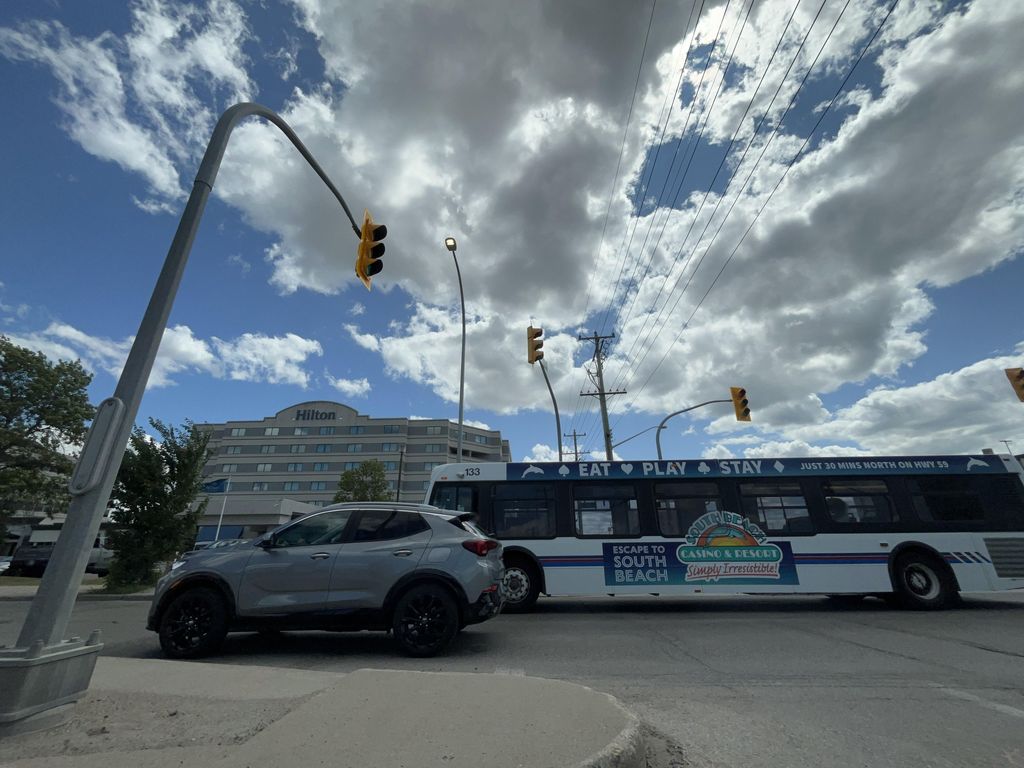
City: winnipeg